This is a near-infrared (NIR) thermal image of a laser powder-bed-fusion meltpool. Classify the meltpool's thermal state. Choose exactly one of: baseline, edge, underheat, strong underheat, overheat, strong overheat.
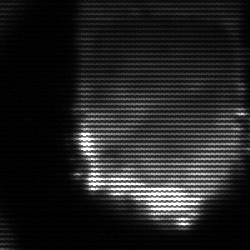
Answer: baseline